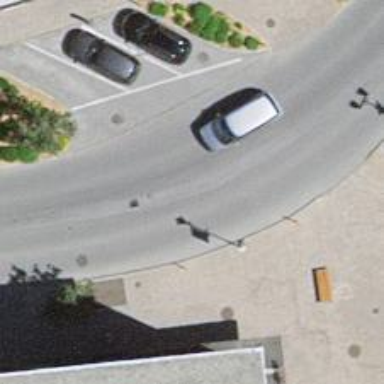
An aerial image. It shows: Tertiary road with asphalt surface.